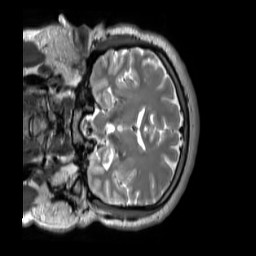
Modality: T2w
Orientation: coronal
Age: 31
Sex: male
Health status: ill
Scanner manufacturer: siemens
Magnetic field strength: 3 T
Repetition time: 2.8 s
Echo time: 0.326 s